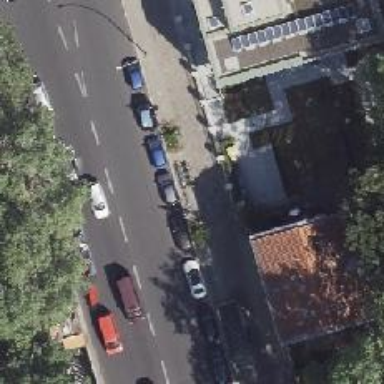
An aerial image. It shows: Bicycle rental facility.